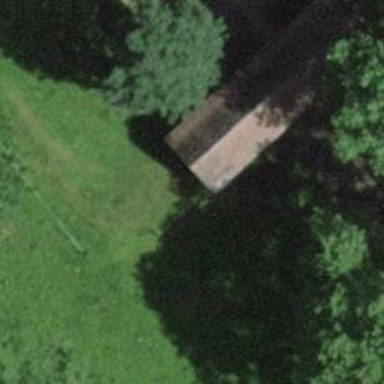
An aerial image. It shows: Grass-covered track leading to bridge.